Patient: sex F, age 56
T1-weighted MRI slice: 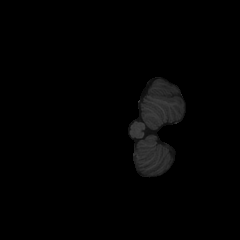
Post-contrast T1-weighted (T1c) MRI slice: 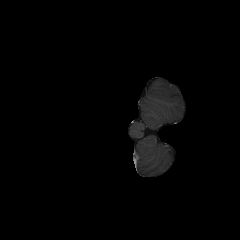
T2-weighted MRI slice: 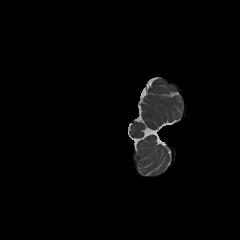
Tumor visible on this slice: no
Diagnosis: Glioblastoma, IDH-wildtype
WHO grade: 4